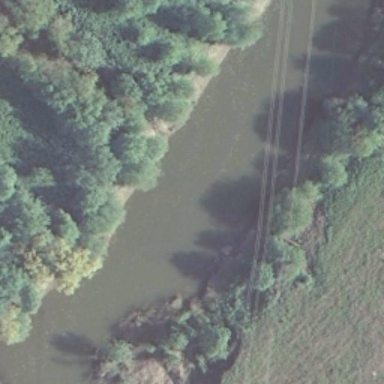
It is a river with dense forest on both banks of the river .